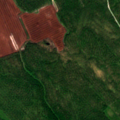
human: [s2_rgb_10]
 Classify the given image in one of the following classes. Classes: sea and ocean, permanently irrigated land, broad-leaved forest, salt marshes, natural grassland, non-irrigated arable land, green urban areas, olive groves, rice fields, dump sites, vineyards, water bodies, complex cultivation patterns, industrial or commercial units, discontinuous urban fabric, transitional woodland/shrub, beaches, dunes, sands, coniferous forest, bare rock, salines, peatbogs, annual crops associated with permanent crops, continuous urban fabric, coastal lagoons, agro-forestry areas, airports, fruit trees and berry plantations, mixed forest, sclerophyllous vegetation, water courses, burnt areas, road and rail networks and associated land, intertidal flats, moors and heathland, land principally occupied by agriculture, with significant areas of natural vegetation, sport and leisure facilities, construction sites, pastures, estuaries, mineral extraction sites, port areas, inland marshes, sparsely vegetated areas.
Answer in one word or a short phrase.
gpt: coniferous forest, transitional woodland/shrub, peatbogs